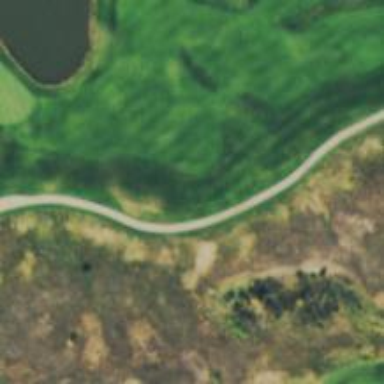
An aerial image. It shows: Well-maintained path designated for golf carts.